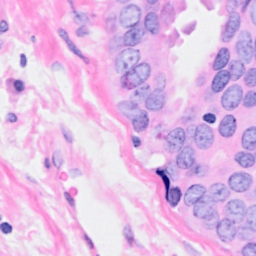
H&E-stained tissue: Breast